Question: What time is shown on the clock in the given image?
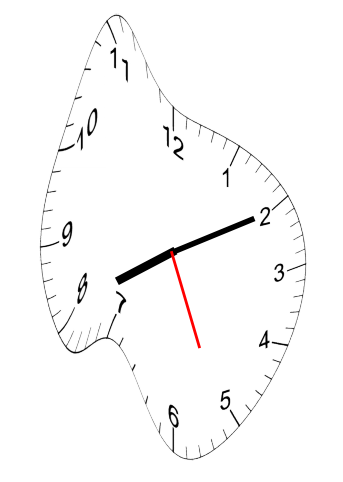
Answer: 08:10:26